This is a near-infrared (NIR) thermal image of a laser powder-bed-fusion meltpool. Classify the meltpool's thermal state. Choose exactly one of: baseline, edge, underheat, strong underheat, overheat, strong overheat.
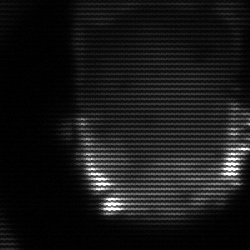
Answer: baseline